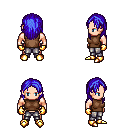
a pixel art fantasy rpg character, male body template, human, light skin, brown sleeveless shirt, metal pants, blue long hairstyle, gold gloves, gold boots, four views (front, back, left, right), 2x2 character sprite sheet, small pixel art, hard edges, no anti-aliasing